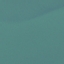
Label: SeaLake